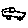
Label: car